Field crop: maize
Growth stage: 2
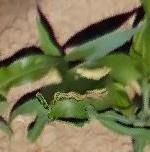
Species: maize